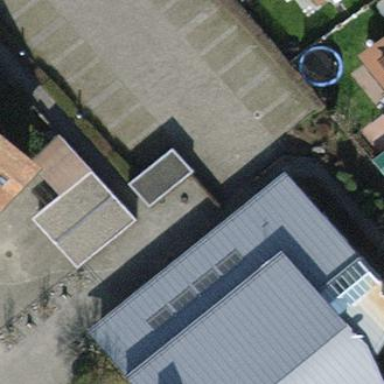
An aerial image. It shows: View of roof of building.